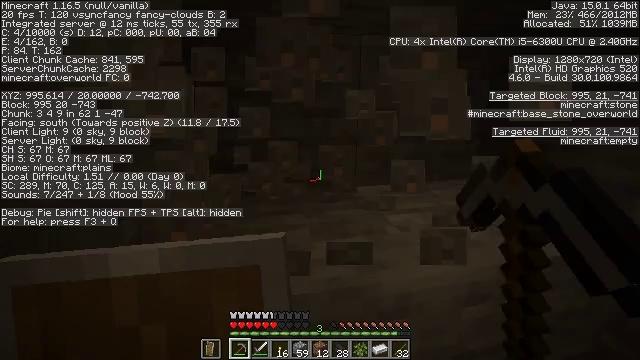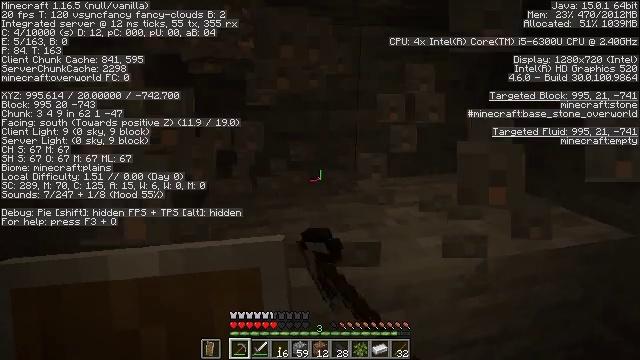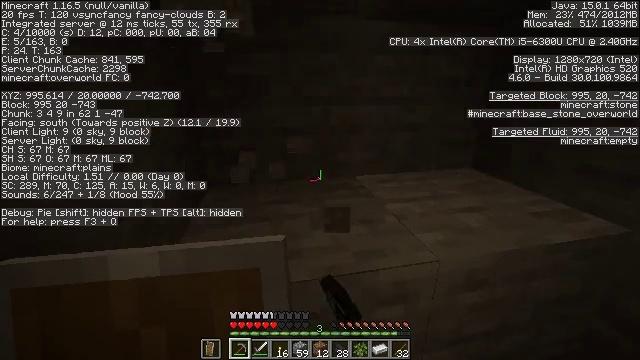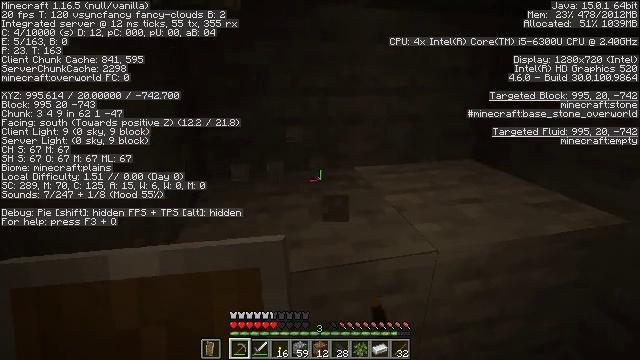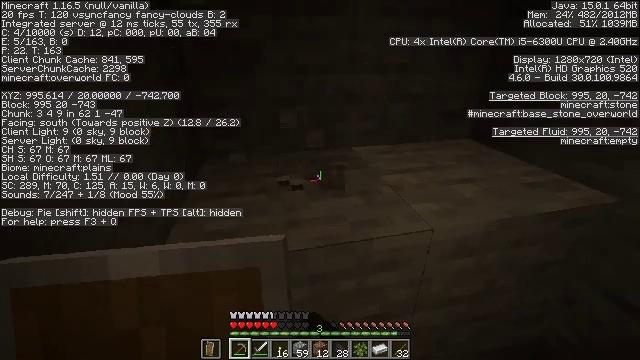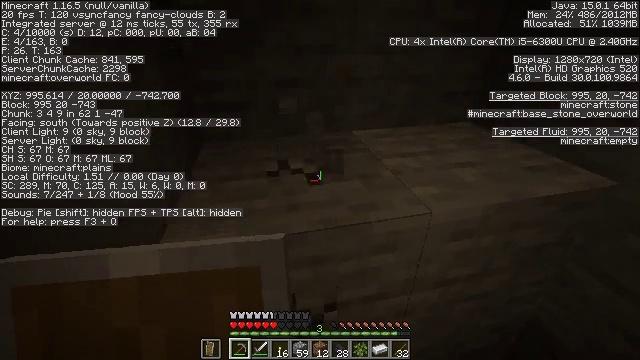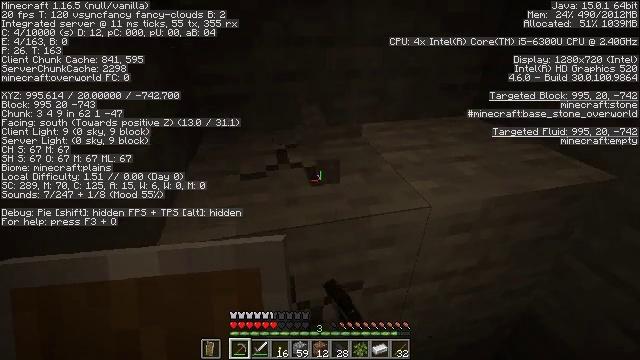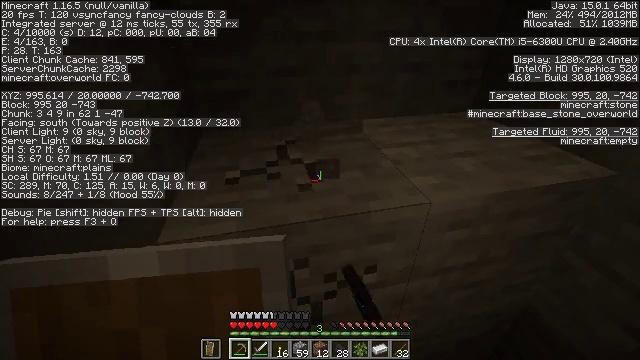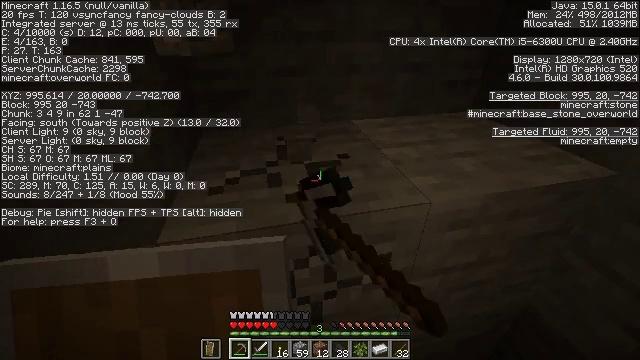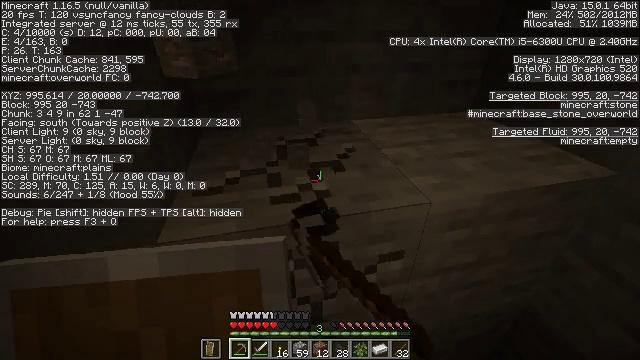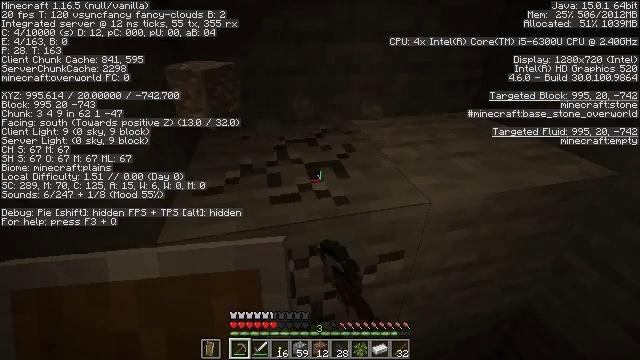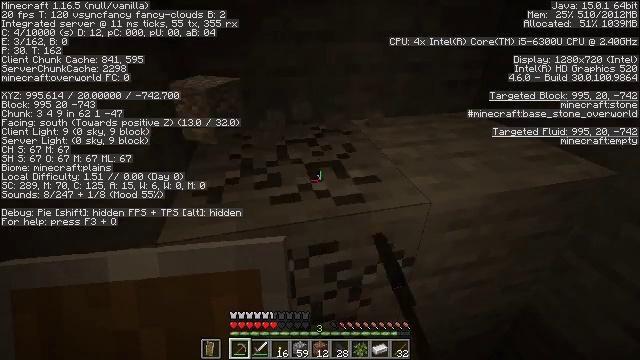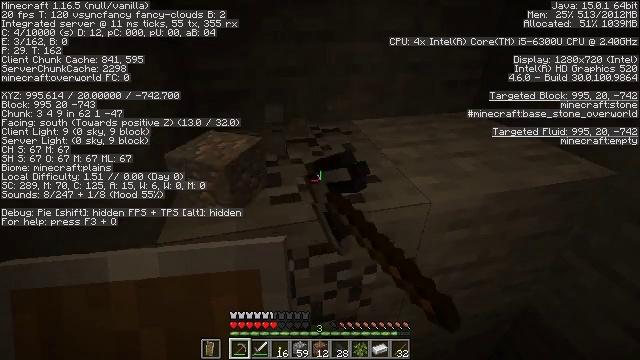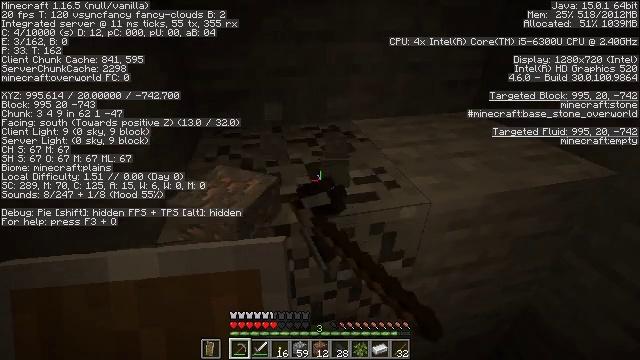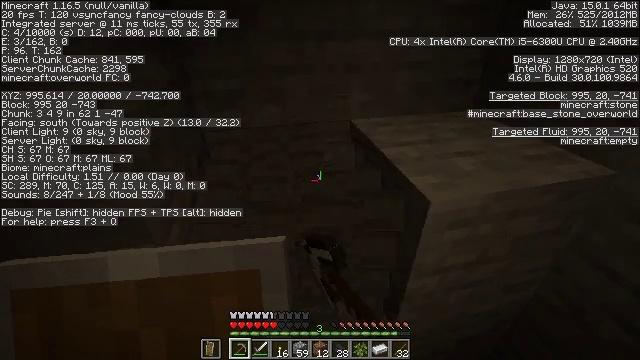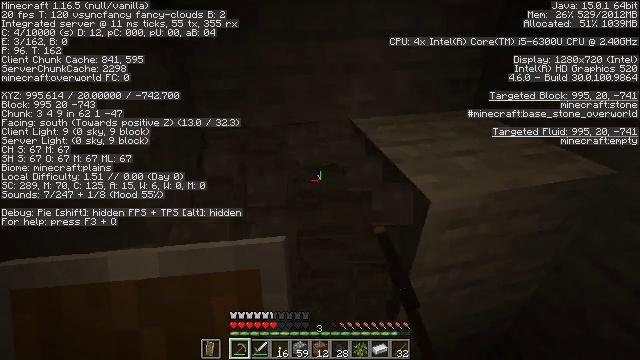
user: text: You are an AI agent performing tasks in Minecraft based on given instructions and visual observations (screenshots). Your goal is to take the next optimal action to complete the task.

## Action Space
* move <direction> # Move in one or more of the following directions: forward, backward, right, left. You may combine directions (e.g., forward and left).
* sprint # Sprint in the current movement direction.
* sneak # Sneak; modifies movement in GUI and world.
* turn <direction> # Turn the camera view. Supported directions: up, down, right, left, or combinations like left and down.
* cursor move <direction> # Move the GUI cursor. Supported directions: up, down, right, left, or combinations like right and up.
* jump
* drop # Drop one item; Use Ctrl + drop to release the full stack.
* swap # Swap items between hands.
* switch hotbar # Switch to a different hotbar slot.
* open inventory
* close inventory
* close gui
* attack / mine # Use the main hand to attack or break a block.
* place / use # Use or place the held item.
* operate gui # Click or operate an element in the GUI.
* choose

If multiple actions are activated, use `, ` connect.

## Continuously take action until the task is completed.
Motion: motion action
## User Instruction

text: Break the stone block.
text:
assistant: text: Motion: turn down, attack / mine
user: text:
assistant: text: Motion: attack / mine
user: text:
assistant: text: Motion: turn down, attack / mine
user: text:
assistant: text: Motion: turn down, attack / mine
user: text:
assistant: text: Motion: turn down, attack / mine
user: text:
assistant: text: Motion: turn down, attack / mine
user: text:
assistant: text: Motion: attack / mine
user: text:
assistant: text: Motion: attack / mine
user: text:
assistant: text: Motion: attack / mine
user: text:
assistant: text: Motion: attack / mine
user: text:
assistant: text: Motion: attack / mine
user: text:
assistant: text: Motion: attack / mine
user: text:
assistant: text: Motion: attack / mine
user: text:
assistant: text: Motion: attack / mine
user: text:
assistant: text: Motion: attack / mine
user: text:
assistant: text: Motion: attack / mine
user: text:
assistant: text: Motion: attack / mine
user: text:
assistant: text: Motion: attack / mine
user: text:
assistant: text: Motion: attack / mine
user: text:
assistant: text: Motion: attack / mine
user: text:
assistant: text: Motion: attack / mine
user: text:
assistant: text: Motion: turn right, attack / mine
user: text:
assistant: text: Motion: turn right and up, attack / mine
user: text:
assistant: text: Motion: turn right, attack / mine
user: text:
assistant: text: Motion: turn right, attack / mine
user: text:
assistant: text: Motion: attack / mine
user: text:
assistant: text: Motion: attack / mine
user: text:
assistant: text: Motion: attack / mine
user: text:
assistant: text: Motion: attack / mine
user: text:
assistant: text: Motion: attack / mine